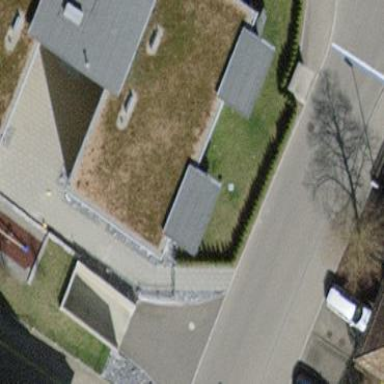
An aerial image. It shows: Apartments building with pitched roof.